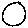
Label: moon